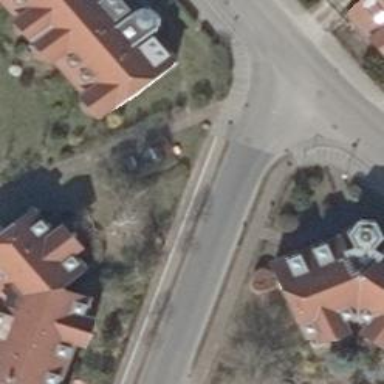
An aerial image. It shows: Road with "give way" sign.